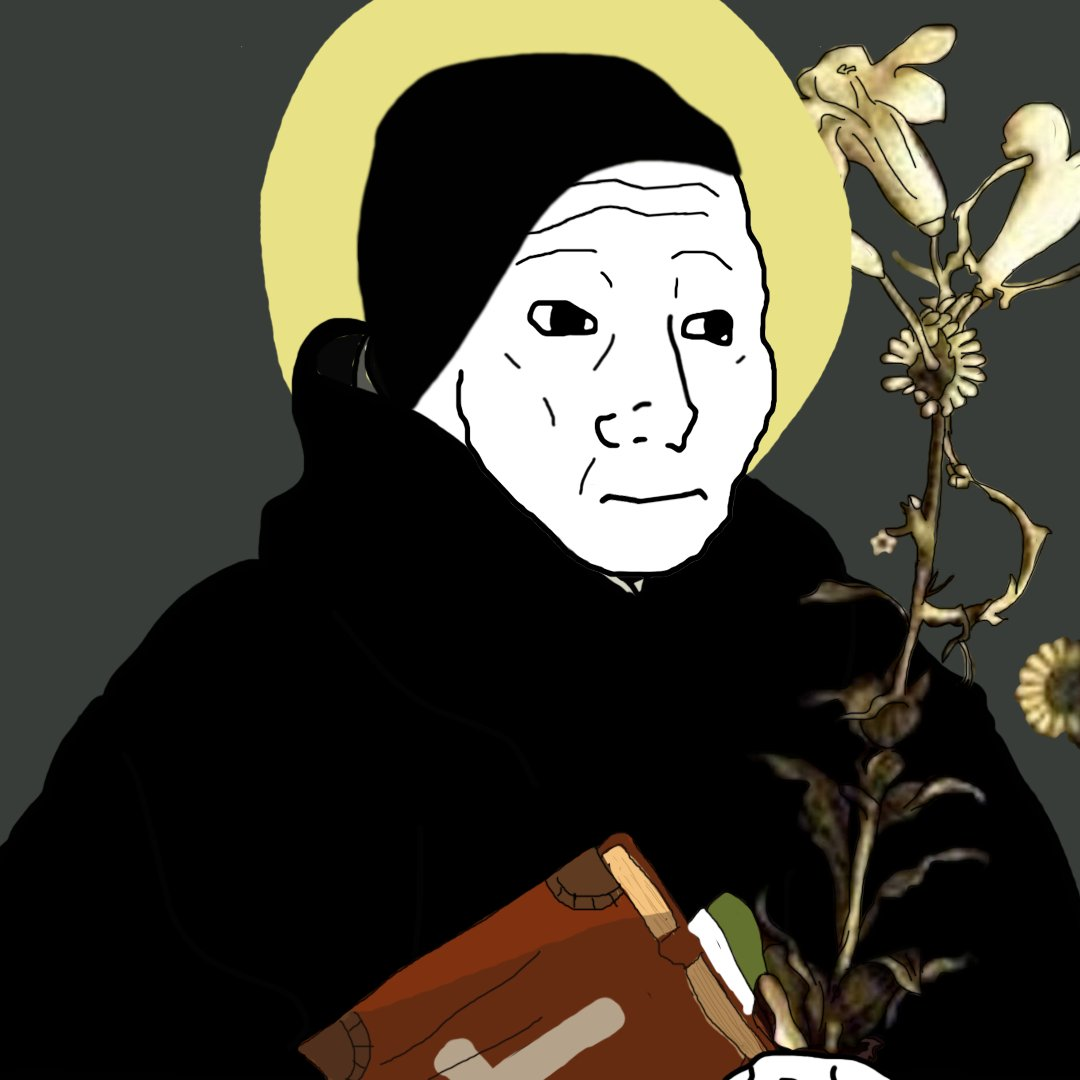
Label: 5_Bloomer